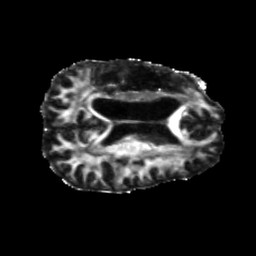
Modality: FA
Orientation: axial
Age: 42
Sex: male
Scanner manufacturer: siemens
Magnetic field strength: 3 T
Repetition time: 5.25 s
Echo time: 0.08 s